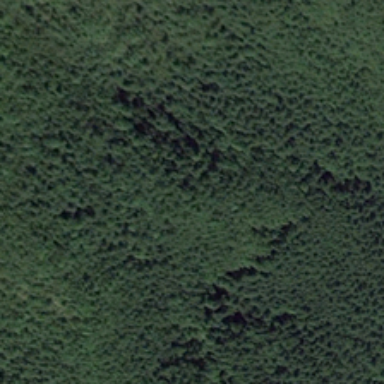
Many green trees form a piece of green forest .